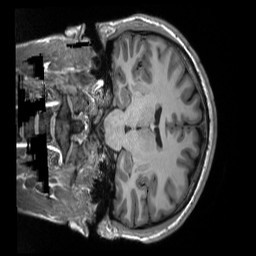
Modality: T1w
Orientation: coronal
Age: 30